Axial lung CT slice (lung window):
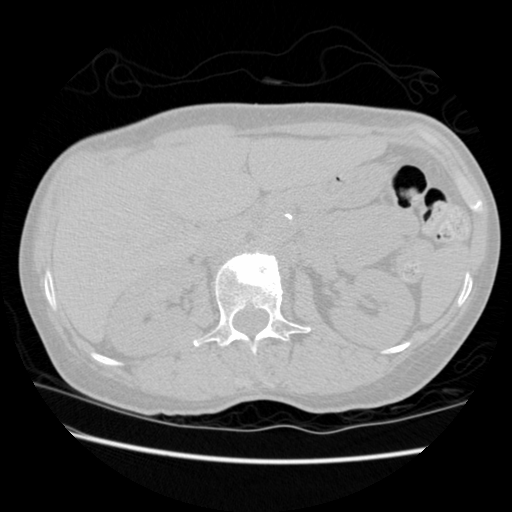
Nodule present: no